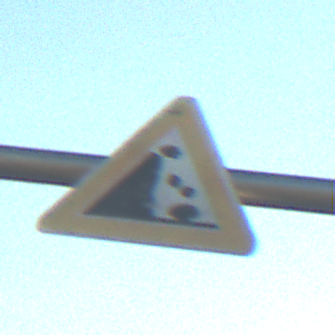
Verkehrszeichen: SteinschlagLinks
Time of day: SunriseSunset
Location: Outdoor (RoadRail)
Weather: Clear
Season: NotSpecified
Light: Natural